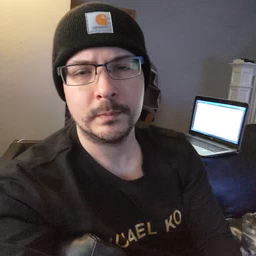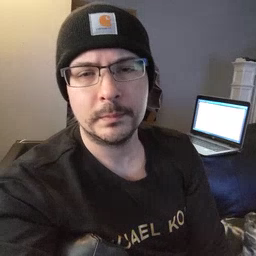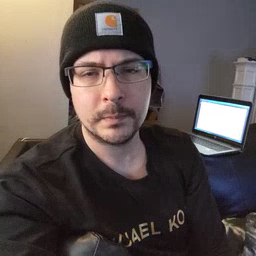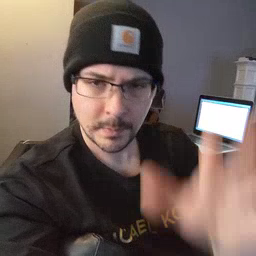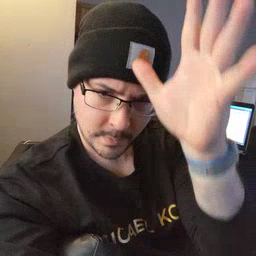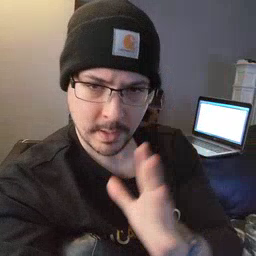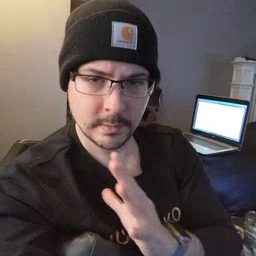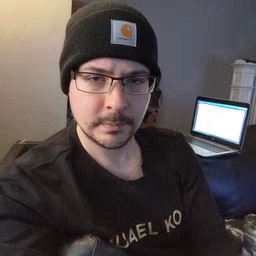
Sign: man